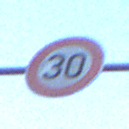
Verkehrszeichen: Geschwindigkeit30
Umgebung: Outdoor, Urban
Tageszeit: SunriseSunset
Wetter: Clear
Licht: Natural
Jahreszeit: NotSpecified
Kontrast: LowContrast